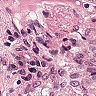
Metastatic tissue present: no